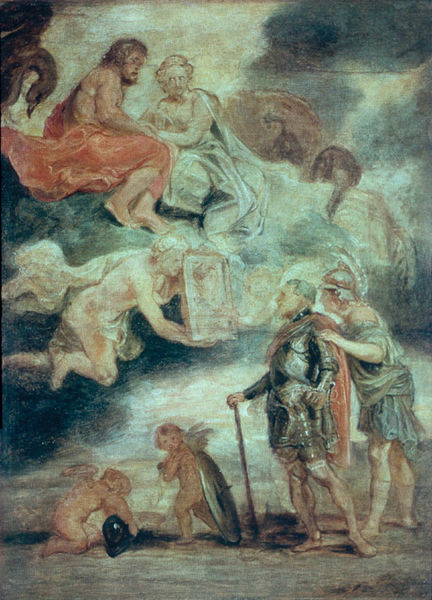
Titel: Heinrich IV. empfängt das Bildnis der Maria de' Medici
Künstler: Pieter Paul Rubens
Standort: München
Institution: Alte Pinakothek
Schlagwörter: adler, blau, dunkel, flügel, gemälde, gott, hand, haut, held, himmel, mann, nackt, rubens, schatten, umhang, vogel, weiß, wolken, frauen, menschen, sand, sitzen, frau, grau, hell, licht, männer, paris, schwarz, skizze, rot, tuch, wolke, alt, bart, arm, bibel, stein, bild, bildnis, portrait, signatur, spiegel, erde, boden, gewand, mantel, stehend, tücher, gewänder, kind, schulter, fliegen, kinder, stock, engel, engelchen, putte, putto, federbusch, schrift, schwan, gehstock, stab, studie, luft, könig, tafel, metall, faltenwurf, unscharf, schild, moses, buch, schweben, traum, schwert, soldat, offenbarung, schlange, helm, herrscher, göttin, ritter, rüstung, henri, spielend, römer, verschwommen, christus, jesus, götter, zeus, toga, geier, erscheinung, gebote, ritterrüstung, feldherr, hermes, grund, götterbote, amor, heilig, putten, marie, putti, petrus, ebenen, vorzeichnung, zyklus, vermählung, schrittstellung, fesko, butten, bütten, soldaat